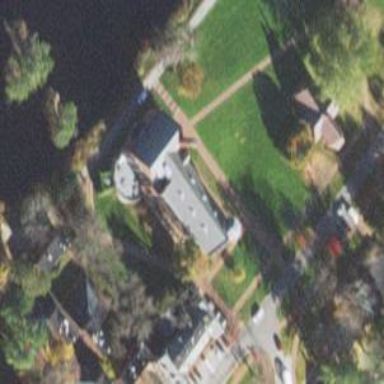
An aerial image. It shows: Library building.